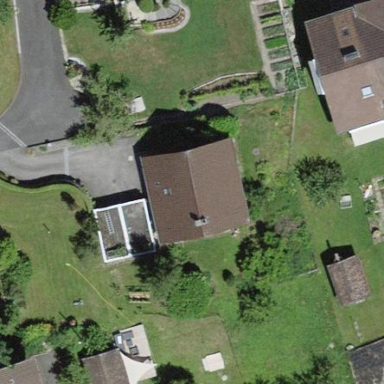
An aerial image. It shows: Simple and straightforward house.